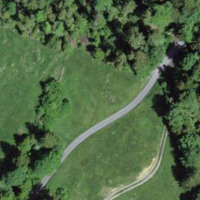
EUNIS habitat code: 44
Species observed at this site:
Phoenicurus ochruros